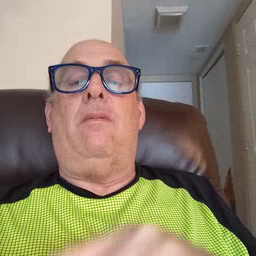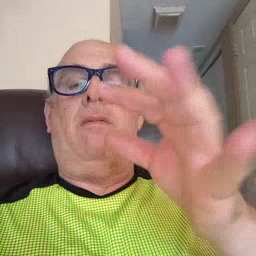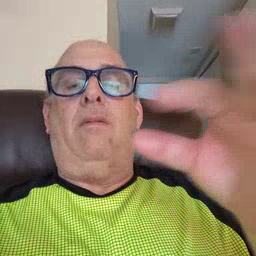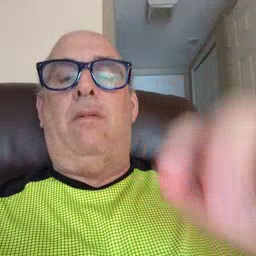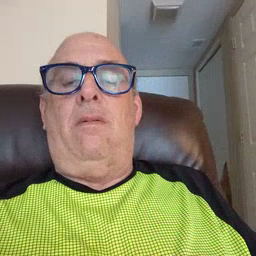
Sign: story